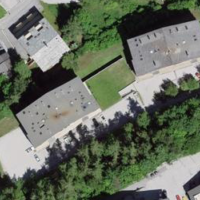
EUNIS habitat code: 54
Species observed at this site:
Melanargia galathea